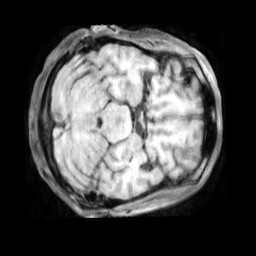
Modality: T1w
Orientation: axial
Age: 63
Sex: female
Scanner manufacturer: philips
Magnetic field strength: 3 T
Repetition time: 0.6 s
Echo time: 0.02833 s